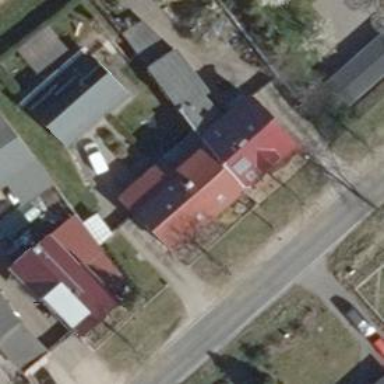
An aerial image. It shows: Detached building.